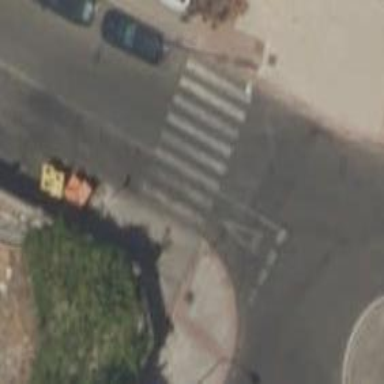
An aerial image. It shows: Uncontrolled zebra crossing on the road.